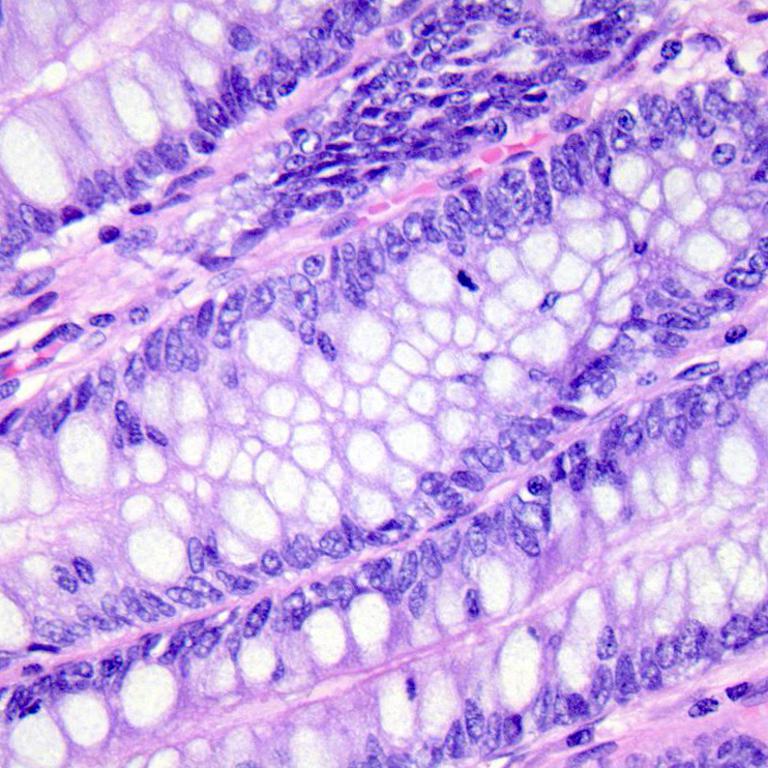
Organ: colon
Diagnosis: benign